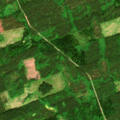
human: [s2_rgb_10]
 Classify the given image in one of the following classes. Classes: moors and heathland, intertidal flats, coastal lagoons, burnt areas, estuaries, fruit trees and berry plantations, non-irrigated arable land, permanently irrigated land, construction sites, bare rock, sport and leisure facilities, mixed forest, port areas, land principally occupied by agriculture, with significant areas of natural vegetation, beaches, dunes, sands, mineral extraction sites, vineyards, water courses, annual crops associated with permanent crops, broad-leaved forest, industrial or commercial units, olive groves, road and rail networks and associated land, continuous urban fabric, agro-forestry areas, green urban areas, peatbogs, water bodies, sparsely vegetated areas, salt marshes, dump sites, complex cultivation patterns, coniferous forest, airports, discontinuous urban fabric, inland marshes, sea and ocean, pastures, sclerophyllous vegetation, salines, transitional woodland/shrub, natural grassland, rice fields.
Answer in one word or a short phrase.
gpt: coniferous forest, mixed forest